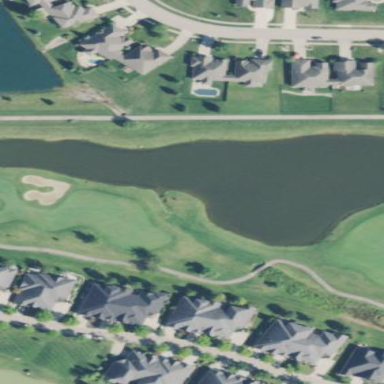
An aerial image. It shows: Water hazard on golf course. The hazard is natural water feature.